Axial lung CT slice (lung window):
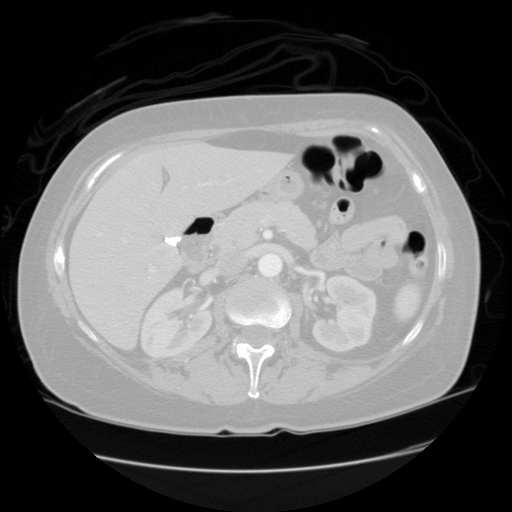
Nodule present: no